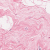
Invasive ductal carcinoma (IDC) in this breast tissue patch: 0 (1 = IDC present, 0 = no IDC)